Interaction volume radius: 5 \u00c5
Interaction volume height: 15 \u00c5
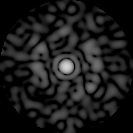
Disorder parameter: 0.8629